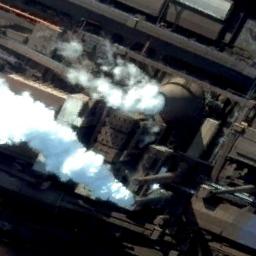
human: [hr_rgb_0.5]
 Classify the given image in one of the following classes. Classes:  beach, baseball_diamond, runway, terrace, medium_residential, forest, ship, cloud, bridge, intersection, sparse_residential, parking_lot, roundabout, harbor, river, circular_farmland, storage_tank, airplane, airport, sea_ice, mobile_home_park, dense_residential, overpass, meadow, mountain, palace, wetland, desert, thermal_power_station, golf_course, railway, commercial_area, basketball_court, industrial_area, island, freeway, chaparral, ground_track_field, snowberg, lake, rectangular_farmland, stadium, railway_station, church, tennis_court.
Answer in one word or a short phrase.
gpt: thermal_power_station